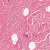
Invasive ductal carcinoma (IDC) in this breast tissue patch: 0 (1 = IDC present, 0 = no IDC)